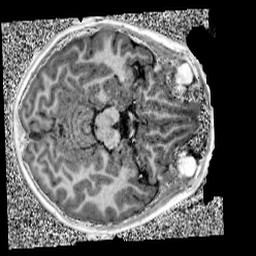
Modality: UNIT1
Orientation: axial
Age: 11
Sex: female
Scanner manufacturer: siemens
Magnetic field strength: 3 T
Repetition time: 4 s
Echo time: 0.00299 s